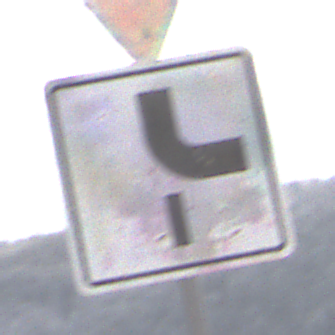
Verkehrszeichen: VerlaufVorfahrtsstrasse10
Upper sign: VorfahrtGewaehren
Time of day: MorningAfternoon
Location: Outdoor (Nature)
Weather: PartlyCloudy
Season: Winter
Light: Natural